九年级 · 度量几何学
如图，小东展示了 “过直线外一点作已知直线的平行线” 的尺规作图过程，点 $C$ 为直线 $A B$ 上一点, 过点 $C$ 的一条直线分别交两条平行线于点 $D, E$, 则有 $\frac{B C}{A B}=$ $\frac{D C}{E D}$, 这一步的依据是 ( )

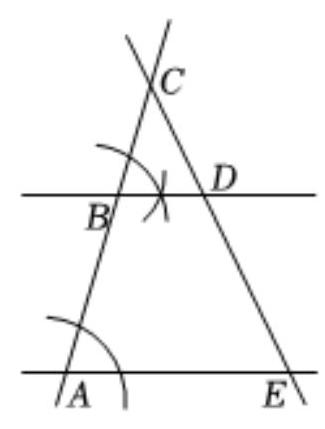
A. 同位角相等, 两直线平行

B. 三角形中位线定理

C. 平行线分线段成比例

D. 相似三角形的对应边成比例

第 II 卷（非选择题）


答案: C
解析: 解：由题意可知: $B D / / A E$,

$\therefore \frac{B C}{A B}=\frac{D C}{E D}$.

故选: $C$.

根据平行线分线段成比例定理求解即可.

本题考查了平行线分线段成比例定理, 掌握平行线分线段成比例定理是解题的关键.